Field crop: maize
Growth stage: 2
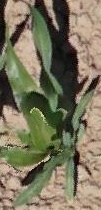
Species: maize